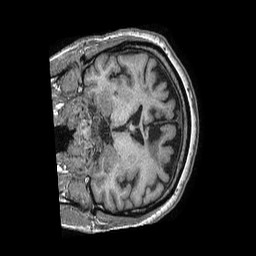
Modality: T1w
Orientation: coronal
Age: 58
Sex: female
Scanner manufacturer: philips
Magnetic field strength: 1.5 T
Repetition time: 0.007531 s
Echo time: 0.003428 s